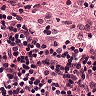
Metastatic tissue present: no